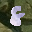
Label: 8